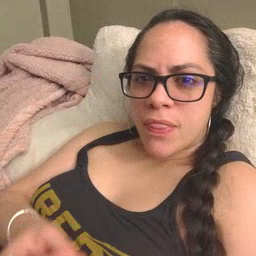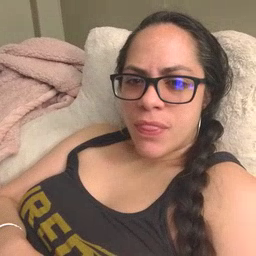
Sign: wet